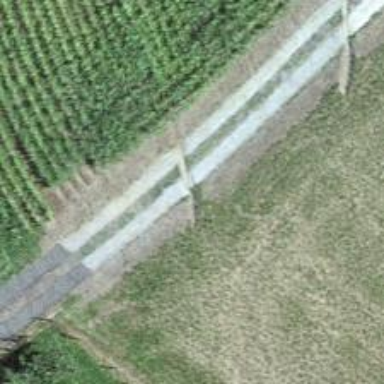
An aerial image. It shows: Grassy track road with grade 4 track type.